Question: 1. please I have an issue with RowFilter (its ComparisonType) to put together Regex(String), Number, Date together with AND, OR, NOR
2. no idea how to handle with null value for AND, OR, NOR if Regex(String), Number, Date has the same logics or there "small differencies" especially how to compare Date value
3. some longer and detailed descriptions are welcome
4. in this SSCCE to see my basic issues into frame.add(new JButton(new AbstractAction("Toggle filter") {

'''
import java.awt.BorderLayout;
import java.awt.event.ActionEvent;
import java.util.Calendar;
import java.util.Date;
import javax.swing.*;
import javax.swing.table.DefaultTableModel;
import javax.swing.table.TableModel;
import javax.swing.table.TableRowSorter;
public class JTableFilterDemo {
private static TableRowSorter<TableModel> sorter;
private Object[][] data = {{"A", 5, true, new Date()},
{"B", 2, false, new Date()}, {"C", 4, false, new Date()},
{"D", 8, true, new Date()}, {"E", 13, false, new Date()},
{"F", 7, true, new Date()}, {"G", 55, false, new Date()},
{"H", 6, false, new Date()}, {"I", 1, true, new Date()}};
private String columnNames[] = {"Item", "Value", "Boolean", "Date"};
private TableModel model = new DefaultTableModel(data, columnNames) {
private static final long serialVersionUID = 1L;
@Override
public Class<?> getColumnClass(int column) {
switch (column) {
case 1:
return Integer.class;
case 2:
return Boolean.class;
case 3:
return Date.class;
default:
return String.class;
}
}
};
private JTable table = new JTable(model);
private Date modifDate = new Date();
public JTableFilterDemo() {
modifyDateInTable();
table.setPreferredScrollableViewportSize(table.getPreferredSize());
RowFilter<Object, Number> filter = new RowFilter<Object, Number>() {
@Override
public boolean include(RowFilter.Entry entry) {
//String str = (String) entry.getValue(0);//String
//return str.matches(("(?i)^a|^g"));//String
//Boolean bol = (Boolean) entry.getValue(2);//Boolean
//return bol.booleanValue() == false;//Boolean
//Date date = (Date) entry.getValue(3);//Date
//return date.getTime() > (long) (new Date().getTime());//Date
//return ((Number) entry.getValue(1)).intValue() % 2 == 0;//Integer
//return ((Number) entry.getValue(1)).intValue() > 0;//Integer
return ((Number) entry.getValue(1)).intValue() > 10
& ((Number) entry.getValue(1)).intValue() < 50;//AND with Integer
}
};
sorter = new TableRowSorter<TableModel>(model);
sorter.setRowFilter(filter);
table.setRowSorter(sorter);
JScrollPane scrollPane = new JScrollPane(table);
JFrame frame = new JFrame("Filtering Table");
frame.add(new JButton(new AbstractAction("Toggle filter") {
private static final long serialVersionUID = 1L;
private RowFilter<TableModel, Object> filter = new RowFilter<TableModel, Object>() {
@Override
public boolean include(javax.swing.RowFilter.Entry<? extends TableModel, ? extends Object> entry) {
//String str = (String) entry.getValue(0);//String
//return str.matches(("(?i)^a|^g"));//String
//Boolean bol = (Boolean) entry.getValue(2);//Boolean
//return bol.booleanValue() == false;//Boolean
//Date date = (Date) entry.getValue(3);//Date
//return date.getTime() > (long) (new Date().getTime());//Date
//return ((Number) entry.getValue(1)).intValue() % 2 == 0;//Integer
//return ((Number) entry.getValue(1)).intValue() > 0;//Integer
return ((Number) entry.getValue(1)).intValue() > 10
& ((Number) entry.getValue(1)).intValue() < 50;//AND with Integer
// ---> doesn't works
//return ((Number) entry.getValue(1)).intValue() > 10 |
//((Number) entry.getValue(1)).intValue() < 50;//OR with Integer
// ---> works, but initialized on 2nd. event
//return ((Number) entry.getValue(1)).intValue() > 10 !=
//((Number) entry.getValue(1)).intValue() < 50;//NOR with Integer
}
};
@Override
public void actionPerformed(ActionEvent e) {
if (sorter.getRowFilter() != null) {
sorter.setRowFilter(null);
} else {
sorter.setRowFilter(filter);
}
}
}), BorderLayout.SOUTH);
frame.setDefaultCloseOperation(JFrame.EXIT_ON_CLOSE);
frame.add(scrollPane);
frame.pack();
frame.setVisible(true);
}
private void modifyDateInTable() {
Calendar c = Calendar.getInstance();
c.setTime(modifDate);
c.add(Calendar.DATE, - 1);
modifDate = c.getTime();
table.setValueAt(modifDate, 0, 3);
c.setTime(modifDate);
c.add(Calendar.DATE, +5);
modifDate = c.getTime();
table.setValueAt(modifDate, 1, 3);
c.setTime(modifDate);
c.add(Calendar.DATE, +1);
modifDate = c.getTime();
table.setValueAt(modifDate, 2, 3);
c.setTime(modifDate);
c.add(Calendar.DATE, - 16);
modifDate = c.getTime();
table.setValueAt(modifDate, 3, 3);
c.setTime(modifDate);
c.add(Calendar.DATE, +30);
modifDate = c.getTime();
table.setValueAt(modifDate, 4, 3);
c.setTime(modifDate);
c.add(Calendar.DATE, +55);
modifDate = c.getTime();
table.setValueAt(modifDate, 5, 3);
c.setTime(modifDate);
c.add(Calendar.DATE, +155);
modifDate = c.getTime();
table.setValueAt(modifDate, 6, 3);
c.setTime(modifDate);
c.add(Calendar.DATE, -23);
modifDate = c.getTime();
table.setValueAt(modifDate, 7, 3);
}
public static void main(String[] args) {
SwingUtilities.invokeLater(new Runnable() {
@Override
public void run() {
JTableFilterDemo jtfd = new JTableFilterDemo();
}
});
}
}
'''
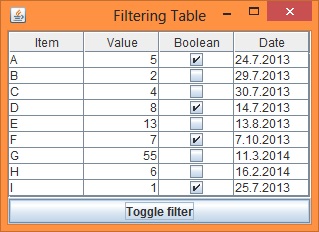
Answer: I see no unexpected result.
1. The first predicate is straightforward; it includes the intersection of two overlapping sets, with the row having Value 13 as the only member. return ((Number) entry.getValue(1)).intValue() > 10
& ((Number) entry.getValue(1)).intValue() < 50;
2. The second predicate is the union of two overlapping sets, with all rows included. return ((Number) entry.getValue(1)).intValue() > 10 |
((Number) entry.getValue(1)).intValue() < 50;
3. The third predicate is the complement of the first, with the row having Value 13 alternately included and excluded. return ((Number) entry.getValue(1)).intValue() > 10 !=
((Number) entry.getValue(1)).intValue() < 50;
Addendum: Regarding 'RowFilter.Entry', I found it helpful to examine how the , and factories use the extra 'index' parameter defined in the private class 'RowFilter.GeneralFilter'; each subclass invokes the parent's implementation of 'include()' for each filter supplied in the constructor. In contrast, the , and factories do not; instead, each relies on predicates available to the underlying type.
Addendum: As a concrete example, select two model dates, e.g. the first and penultimate.
'''
Date d1 = (Date) model.getValueAt(0, 3);
Date d2 = (Date) model.getValueAt(model.getRowCount() - 2, 3);
'''
Create two filters that bracket the chosen dates.
'''
RowFilter<TableModel, Integer> low =
RowFilter.dateFilter(RowFilter.ComparisonType.AFTER, d1, 3);
RowFilter<TableModel, Integer> high =
RowFilter.dateFilter(RowFilter.ComparisonType.BEFORE, d2, 3);
'''
Combine them in an 'andFilter'.
'''
List<RowFilter<TableModel, Integer>> filters = Arrays.asList(low, high);
final RowFilter<TableModel, Integer> filter = RowFilter.andFilter(filters);
'''
The result selects rows between, but excluding, 'd1' and 'd2'.
Modified SSCCE:
'''
import java.awt.BorderLayout;
import java.awt.event.ActionEvent;
import java.util.Arrays;
import java.util.Calendar;
import java.util.Date;
import java.util.List;
import javax.swing.*;
import javax.swing.table.DefaultTableModel;
import javax.swing.table.TableModel;
import javax.swing.table.TableRowSorter;
public class JTableFilterDemo {
private static TableRowSorter<TableModel> sorter;
private Object[][] data = {{"A", 5, true, new Date()},
{"B", 2, false, new Date()}, {"C", 4, false, new Date()},
{"D", 8, true, new Date()}, {"E", 13, false, new Date()},
{"F", 7, true, new Date()}, {"G", 55, false, new Date()},
{"H", 6, false, new Date()}, {"I", 1, true, new Date()}};
private String columnNames[] = {"Item", "Value", "Boolean", "Date"};
private TableModel model = new DefaultTableModel(data, columnNames) {
@Override
public Class<?> getColumnClass(int column) {
switch (column) {
case 1:
return Integer.class;
case 2:
return Boolean.class;
case 3:
return Date.class;
default:
return String.class;
}
}
};
private JTable table = new JTable(model);
public JTableFilterDemo() {
modifyDateInTable();
table.setPreferredScrollableViewportSize(table.getPreferredSize());
sorter = new TableRowSorter<TableModel>(model);
table.setRowSorter(sorter);
Date d1 = (Date) model.getValueAt(0, 3);
Date d2 = (Date) model.getValueAt(model.getRowCount() - 2, 3);
RowFilter<TableModel, Integer> low = RowFilter.dateFilter(RowFilter.ComparisonType.AFTER, d1, 3);
RowFilter<TableModel, Integer> high = RowFilter.dateFilter(RowFilter.ComparisonType.BEFORE, d2, 3);
List<RowFilter<TableModel, Integer>> filters = Arrays.asList(low, high);
final RowFilter<TableModel, Integer> filter = RowFilter.andFilter(filters);
JScrollPane scrollPane = new JScrollPane(table);
JFrame frame = new JFrame("Filtering Table");
frame.add(new JButton(new AbstractAction("Toggle filter") {
@Override
public void actionPerformed(ActionEvent e) {
if (sorter.getRowFilter() != null) {
sorter.setRowFilter(null);
} else {
sorter.setRowFilter(filter);
}
}
}), BorderLayout.SOUTH);
frame.setDefaultCloseOperation(JFrame.EXIT_ON_CLOSE);
frame.add(scrollPane);
frame.pack();
frame.setLocationByPlatform(true);
frame.setVisible(true);
}
private void modifyDateInTable() {
Date modifDate = new Date();
Calendar c = Calendar.getInstance();
c.setTime(modifDate);
c.add(Calendar.DATE, - 1);
modifDate = c.getTime();
table.setValueAt(modifDate, 0, 3);
c.setTime(modifDate);
c.add(Calendar.DATE, +5);
modifDate = c.getTime();
table.setValueAt(modifDate, 1, 3);
c.setTime(modifDate);
c.add(Calendar.DATE, +1);
modifDate = c.getTime();
table.setValueAt(modifDate, 2, 3);
c.setTime(modifDate);
c.add(Calendar.DATE, - 16);
modifDate = c.getTime();
table.setValueAt(modifDate, 3, 3);
c.setTime(modifDate);
c.add(Calendar.DATE, +30);
modifDate = c.getTime();
table.setValueAt(modifDate, 4, 3);
c.setTime(modifDate);
c.add(Calendar.DATE, +55);
modifDate = c.getTime();
table.setValueAt(modifDate, 5, 3);
c.setTime(modifDate);
c.add(Calendar.DATE, +155);
modifDate = c.getTime();
table.setValueAt(modifDate, 6, 3);
c.setTime(modifDate);
c.add(Calendar.DATE, -23);
modifDate = c.getTime();
table.setValueAt(modifDate, 7, 3);
}
public static void main(String[] args) {
SwingUtilities.invokeLater(new Runnable() {
@Override
public void run() {
JTableFilterDemo jtfd = new JTableFilterDemo();
}
});
}
}
'''